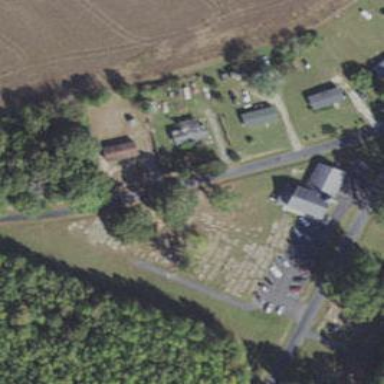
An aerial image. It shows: Graveyard.